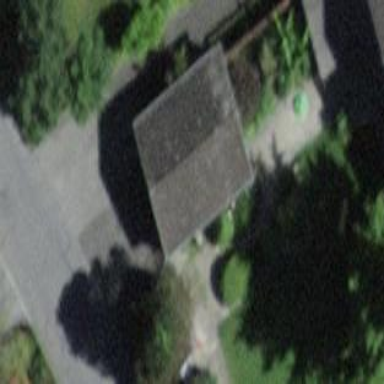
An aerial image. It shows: Garage.